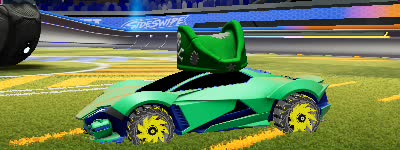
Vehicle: werewolf